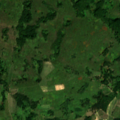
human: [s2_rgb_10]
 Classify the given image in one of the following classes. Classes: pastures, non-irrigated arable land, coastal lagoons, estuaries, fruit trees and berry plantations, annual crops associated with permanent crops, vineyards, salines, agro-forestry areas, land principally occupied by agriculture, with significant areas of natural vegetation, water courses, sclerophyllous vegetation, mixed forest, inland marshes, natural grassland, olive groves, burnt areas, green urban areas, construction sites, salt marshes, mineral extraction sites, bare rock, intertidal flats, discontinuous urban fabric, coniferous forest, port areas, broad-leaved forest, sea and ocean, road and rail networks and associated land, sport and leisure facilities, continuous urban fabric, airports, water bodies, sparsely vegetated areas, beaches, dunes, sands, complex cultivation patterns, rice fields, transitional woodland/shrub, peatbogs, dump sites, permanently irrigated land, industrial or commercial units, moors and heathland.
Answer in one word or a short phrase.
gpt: land principally occupied by agriculture, with significant areas of natural vegetation, broad-leaved forest, natural grassland, transitional woodland/shrub